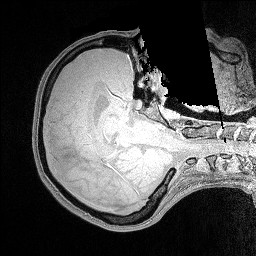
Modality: FLASH
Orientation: axial
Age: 31
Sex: female